Question: I m trying to implement below button CSS, I tried to used box-shadow as well psuedo code i.e before after still not getting the output I wanted.
the button that I wanted:

'''
.et_pb_button {
background-color: #f16922!important;
width: 65%;
outline: 3px solid #f16922;
outline-offset: 10px;
text-transform: uppercase;
font-size: 14px!important;
}
'''
'''
<a href="" class="et_pb_button">Button</a>
'''
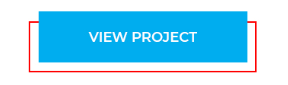
Answer: Please see below snippet:
'''
button {
position: relative;
display: inline-block;
vertical-align: top;
background-color: blue;
color: #fff;
border-radius: none;
text-transform: uppercase;
border: none;
padding: 10px 12px;
}
button::after {
content: '';
position: absolute;
top: 5px;
left: -5px;
right: -5px;
bottom: -5px;
border: 1px solid red;
display: block;
z-index: -1;
}
'''
'''
<button>View Project</button>
'''